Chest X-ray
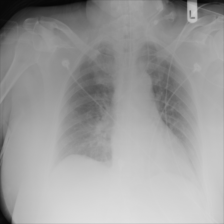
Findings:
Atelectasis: negative
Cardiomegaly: negative
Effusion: negative
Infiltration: negative
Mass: negative
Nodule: negative
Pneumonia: negative
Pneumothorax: negative
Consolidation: negative
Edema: negative
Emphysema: negative
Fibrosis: negative
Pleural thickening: negative
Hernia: negative